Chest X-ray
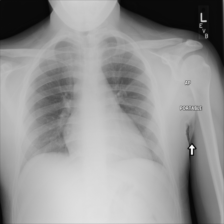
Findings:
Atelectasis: negative
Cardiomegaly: negative
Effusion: negative
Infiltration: positive
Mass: negative
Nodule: negative
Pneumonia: negative
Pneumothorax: negative
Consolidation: negative
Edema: negative
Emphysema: negative
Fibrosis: negative
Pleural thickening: negative
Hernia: negative